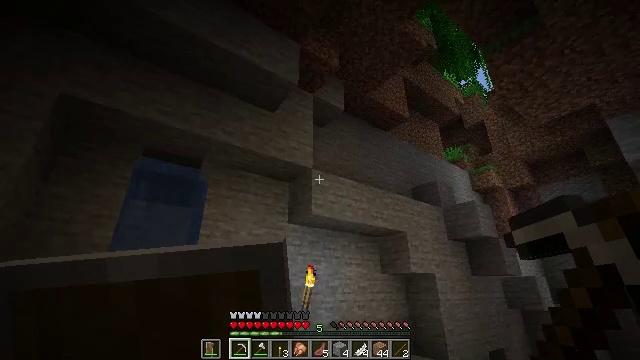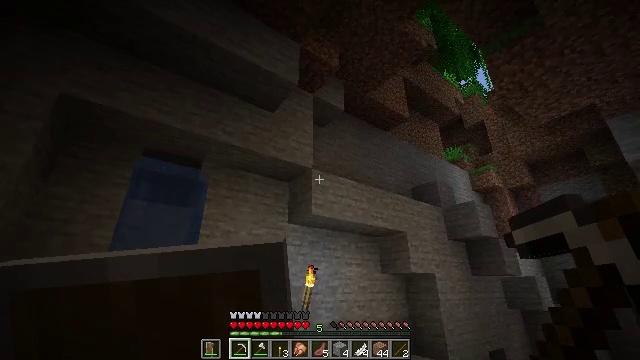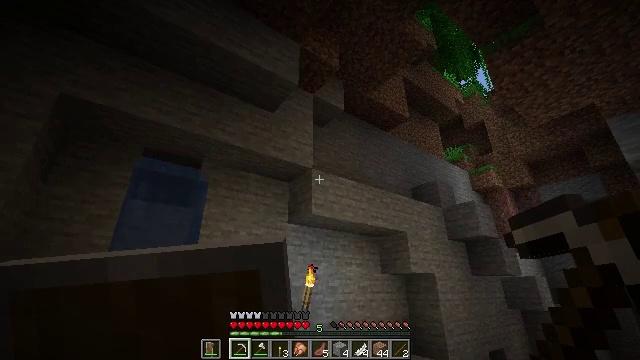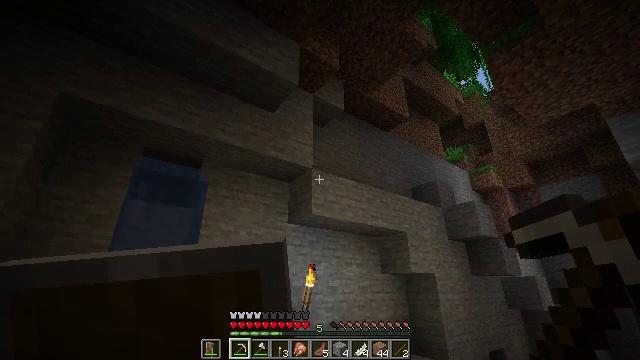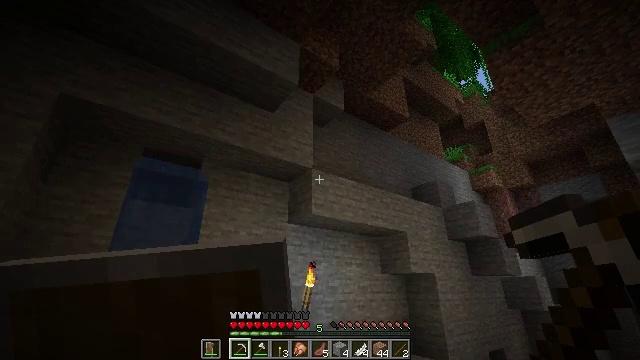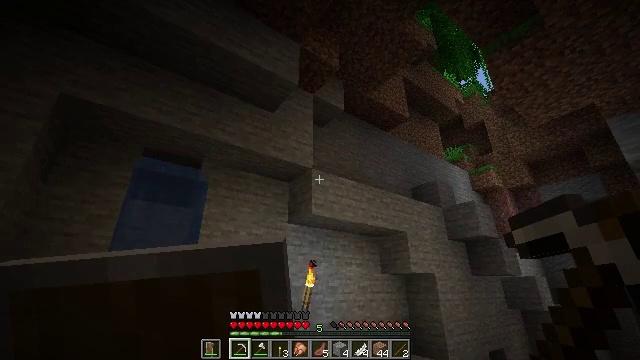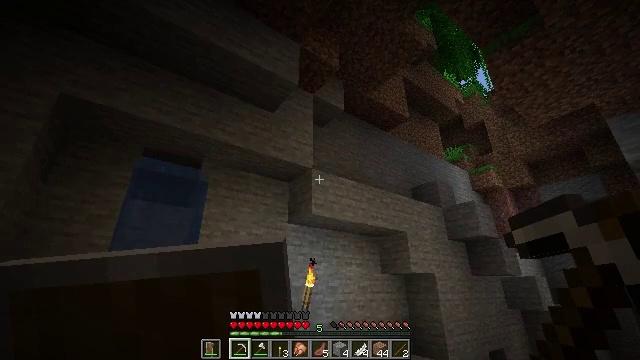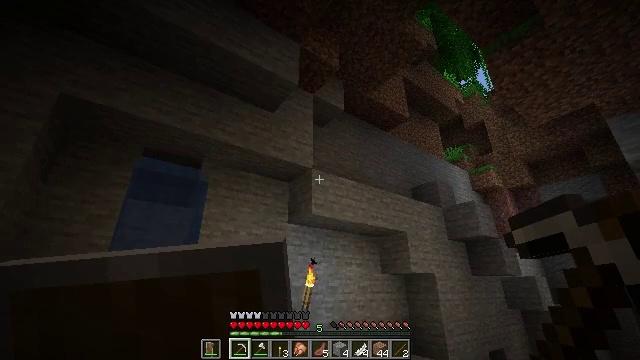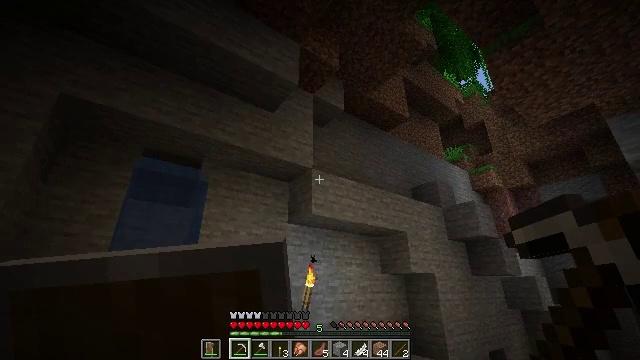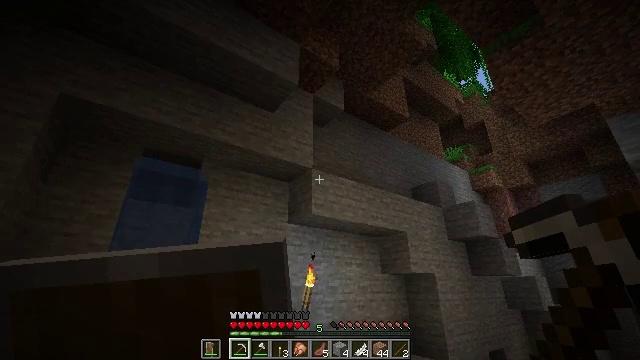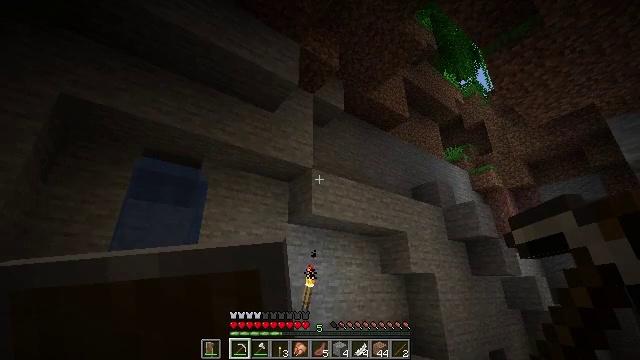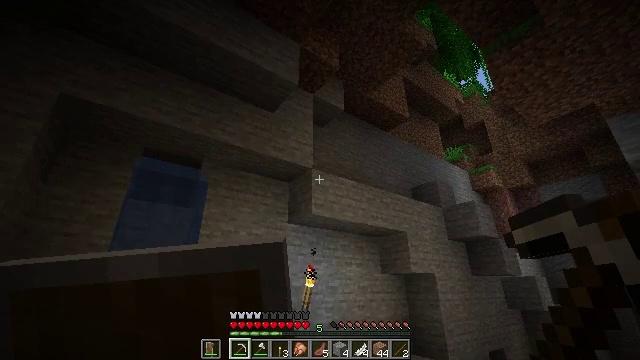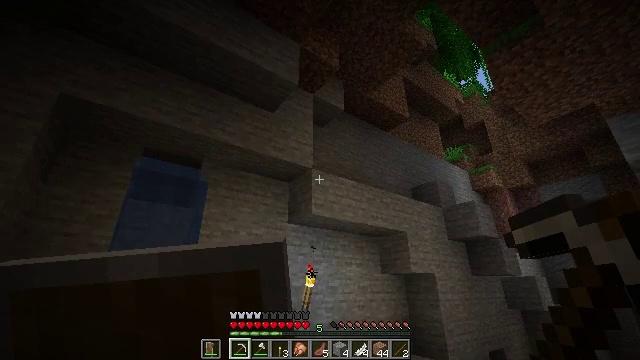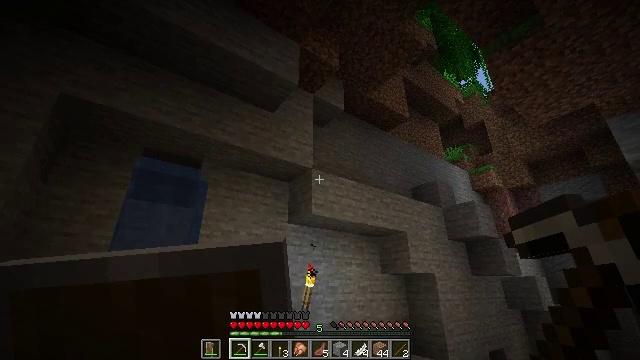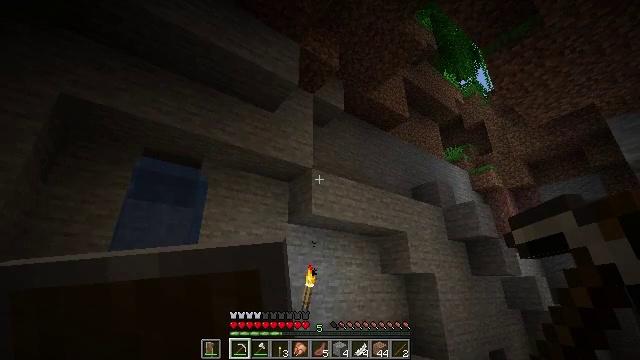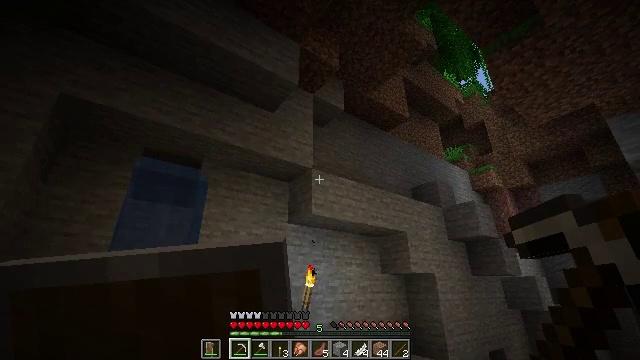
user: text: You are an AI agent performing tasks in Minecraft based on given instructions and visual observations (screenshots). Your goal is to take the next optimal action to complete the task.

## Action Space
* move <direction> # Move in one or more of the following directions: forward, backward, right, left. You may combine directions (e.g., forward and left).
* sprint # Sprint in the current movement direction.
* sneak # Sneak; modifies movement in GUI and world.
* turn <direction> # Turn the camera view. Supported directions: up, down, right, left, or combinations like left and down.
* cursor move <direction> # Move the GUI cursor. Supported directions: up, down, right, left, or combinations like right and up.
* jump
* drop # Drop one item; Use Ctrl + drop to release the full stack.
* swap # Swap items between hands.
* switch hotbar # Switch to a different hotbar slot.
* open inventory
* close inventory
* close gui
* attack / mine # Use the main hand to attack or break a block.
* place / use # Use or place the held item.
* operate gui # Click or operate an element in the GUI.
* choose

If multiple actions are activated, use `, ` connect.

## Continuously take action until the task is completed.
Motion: motion action
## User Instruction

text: Get granite from underground.
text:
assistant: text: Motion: no_op
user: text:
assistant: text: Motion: no_op
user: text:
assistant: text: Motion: no_op
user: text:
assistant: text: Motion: no_op
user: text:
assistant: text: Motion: no_op
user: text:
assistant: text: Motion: no_op
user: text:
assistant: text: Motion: no_op
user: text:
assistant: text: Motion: no_op
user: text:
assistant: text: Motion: no_op
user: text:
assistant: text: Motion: no_op
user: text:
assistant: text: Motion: no_op
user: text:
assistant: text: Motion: no_op
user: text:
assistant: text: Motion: no_op
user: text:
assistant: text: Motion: no_op
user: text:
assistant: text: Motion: no_op
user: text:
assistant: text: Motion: no_op
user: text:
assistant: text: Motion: no_op
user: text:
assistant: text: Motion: turn right and down
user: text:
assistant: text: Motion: turn right and down
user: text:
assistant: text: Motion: turn right and down
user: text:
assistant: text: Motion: turn right and down
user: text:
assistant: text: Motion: turn right and down
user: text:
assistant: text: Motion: turn right and down
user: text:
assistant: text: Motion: turn right and down
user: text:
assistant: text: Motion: turn down
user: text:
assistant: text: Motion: turn down
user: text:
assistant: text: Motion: no_op
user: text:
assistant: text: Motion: no_op
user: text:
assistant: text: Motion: no_op
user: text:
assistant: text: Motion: no_op